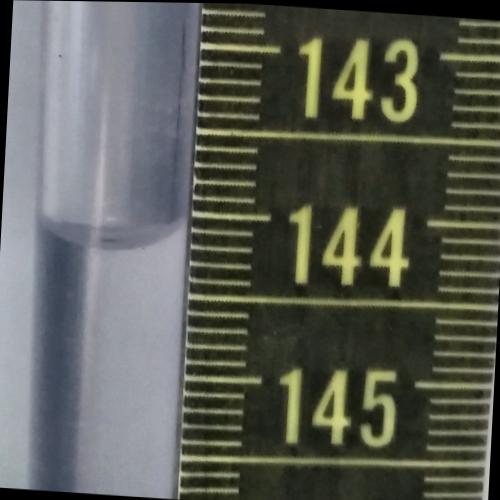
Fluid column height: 144.2 cm